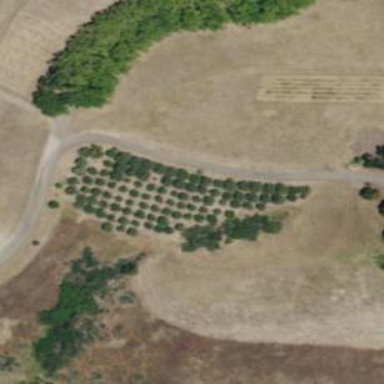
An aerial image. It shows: Orchard.